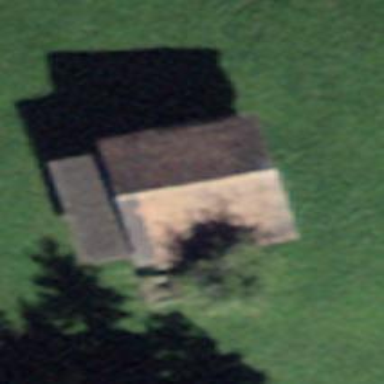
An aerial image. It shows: Rural barn.